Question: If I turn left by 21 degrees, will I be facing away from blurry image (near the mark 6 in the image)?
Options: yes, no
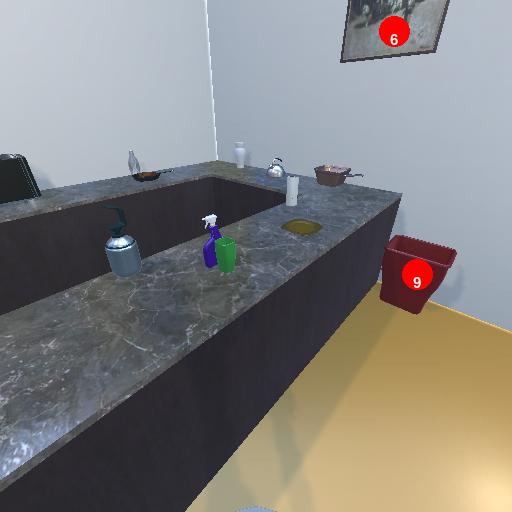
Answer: yes